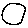
Label: circle